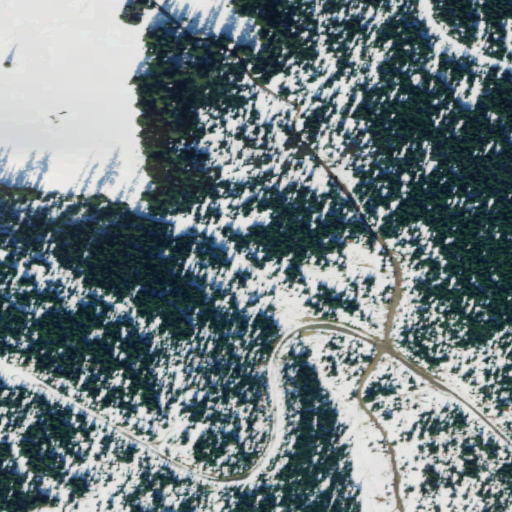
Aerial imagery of gap in Washington named Naches Pass containing evergreen forest, woody wetlands, medium intensity development, high intensity development, and open development